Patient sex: F
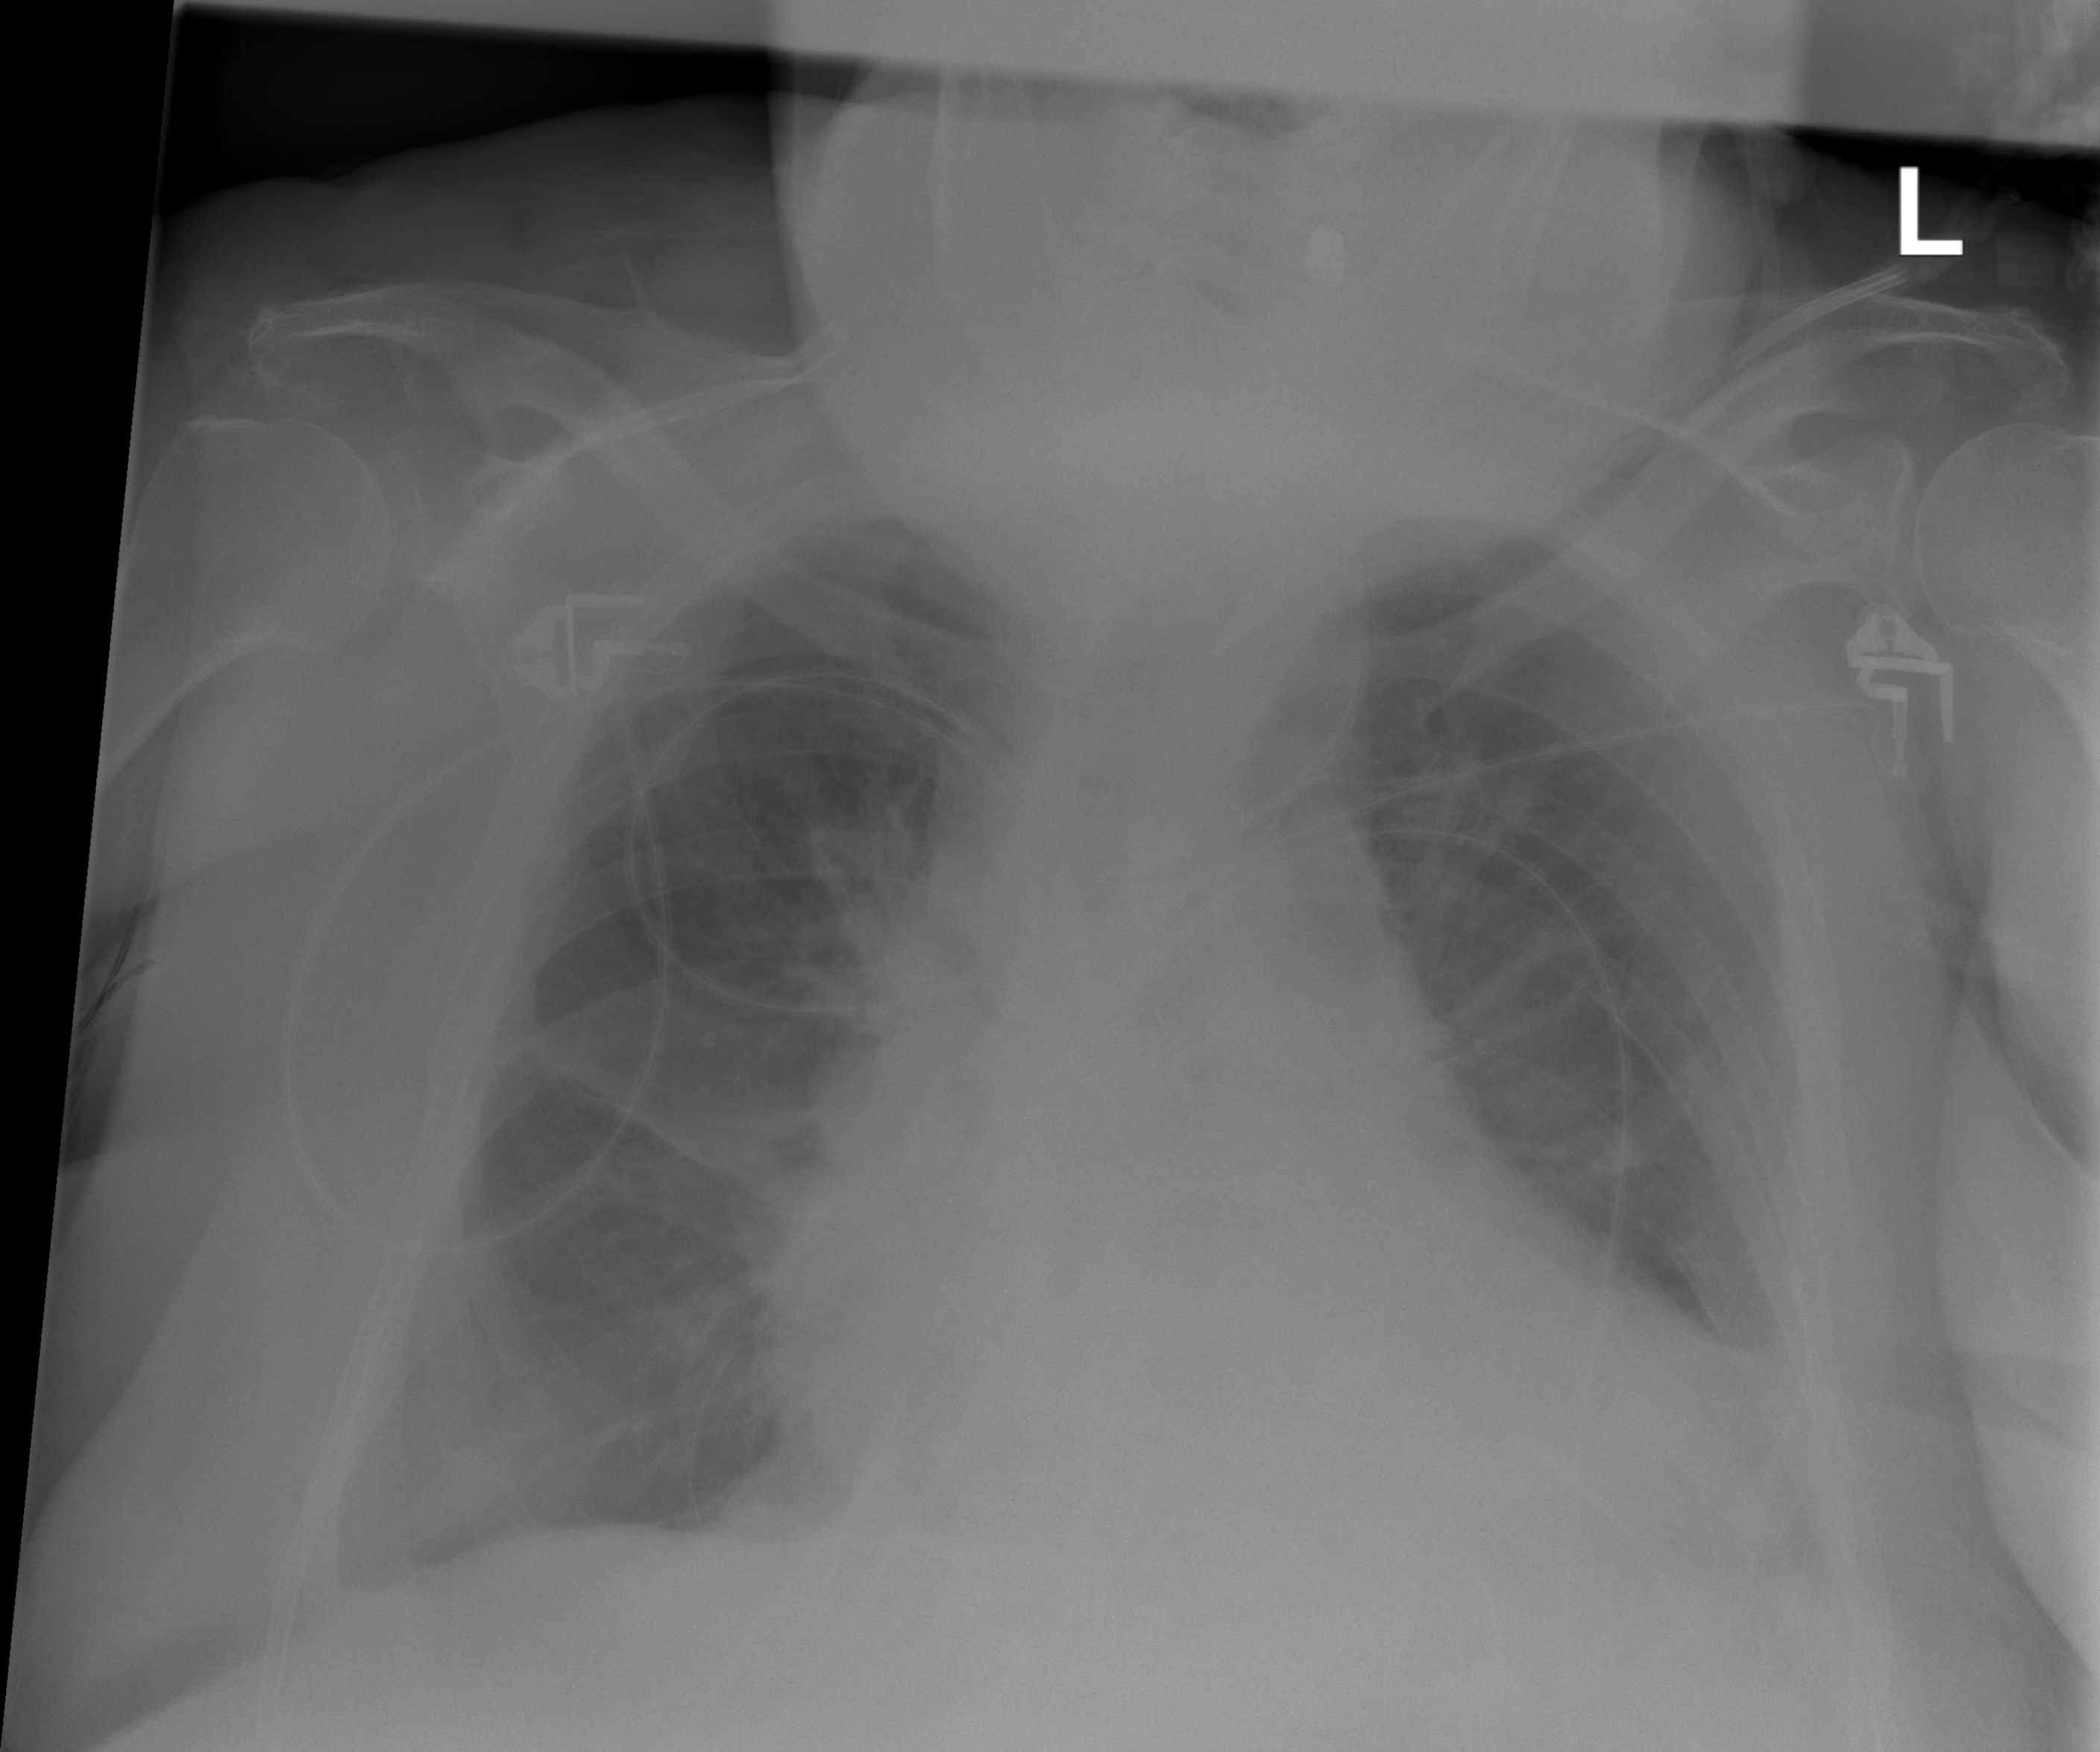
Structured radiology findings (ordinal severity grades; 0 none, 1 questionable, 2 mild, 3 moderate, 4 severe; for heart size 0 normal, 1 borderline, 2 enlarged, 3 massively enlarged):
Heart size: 0
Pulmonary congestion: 2
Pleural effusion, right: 2
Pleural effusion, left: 2
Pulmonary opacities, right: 1
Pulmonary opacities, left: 0
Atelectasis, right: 2
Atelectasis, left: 0